Interaction volume radius: 5 \u00c5
Interaction volume height: 30 \u00c5
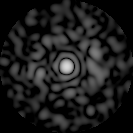
Disorder parameter: 0.81